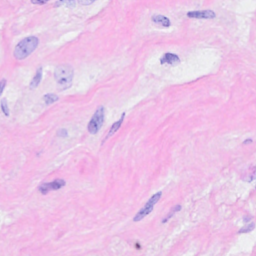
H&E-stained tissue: Breast